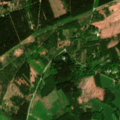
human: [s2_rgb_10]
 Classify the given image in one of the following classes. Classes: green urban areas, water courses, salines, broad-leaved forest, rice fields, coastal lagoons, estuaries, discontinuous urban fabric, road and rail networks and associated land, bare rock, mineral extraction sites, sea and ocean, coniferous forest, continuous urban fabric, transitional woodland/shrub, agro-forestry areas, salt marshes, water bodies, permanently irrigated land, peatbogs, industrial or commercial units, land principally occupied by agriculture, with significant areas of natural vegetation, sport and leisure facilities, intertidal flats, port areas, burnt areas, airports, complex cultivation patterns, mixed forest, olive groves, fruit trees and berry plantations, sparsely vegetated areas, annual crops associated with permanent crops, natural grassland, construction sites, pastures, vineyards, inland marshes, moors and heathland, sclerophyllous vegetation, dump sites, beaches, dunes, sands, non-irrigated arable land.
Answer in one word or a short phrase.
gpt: pastures, broad-leaved forest, coniferous forest, mixed forest, peatbogs